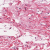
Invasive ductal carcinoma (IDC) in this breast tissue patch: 0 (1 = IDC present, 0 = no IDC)